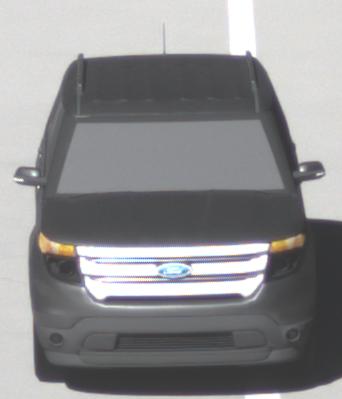
Make: Ford
Model: Explorer
Detailed model: Gen. 5
Model produced from: 2010
Model produced until: 2019
Doors: 5
Color: gray
Road condition: dry road
Daytime: morning or afternoon
Contrast: high contrast